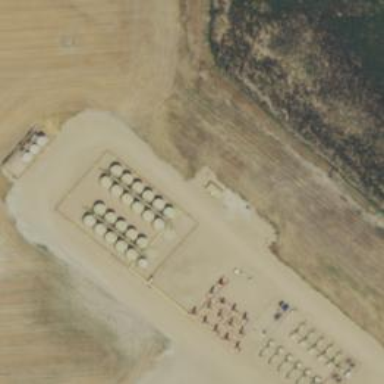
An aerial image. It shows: Storage tank with man-made structure.